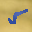
Label: 5